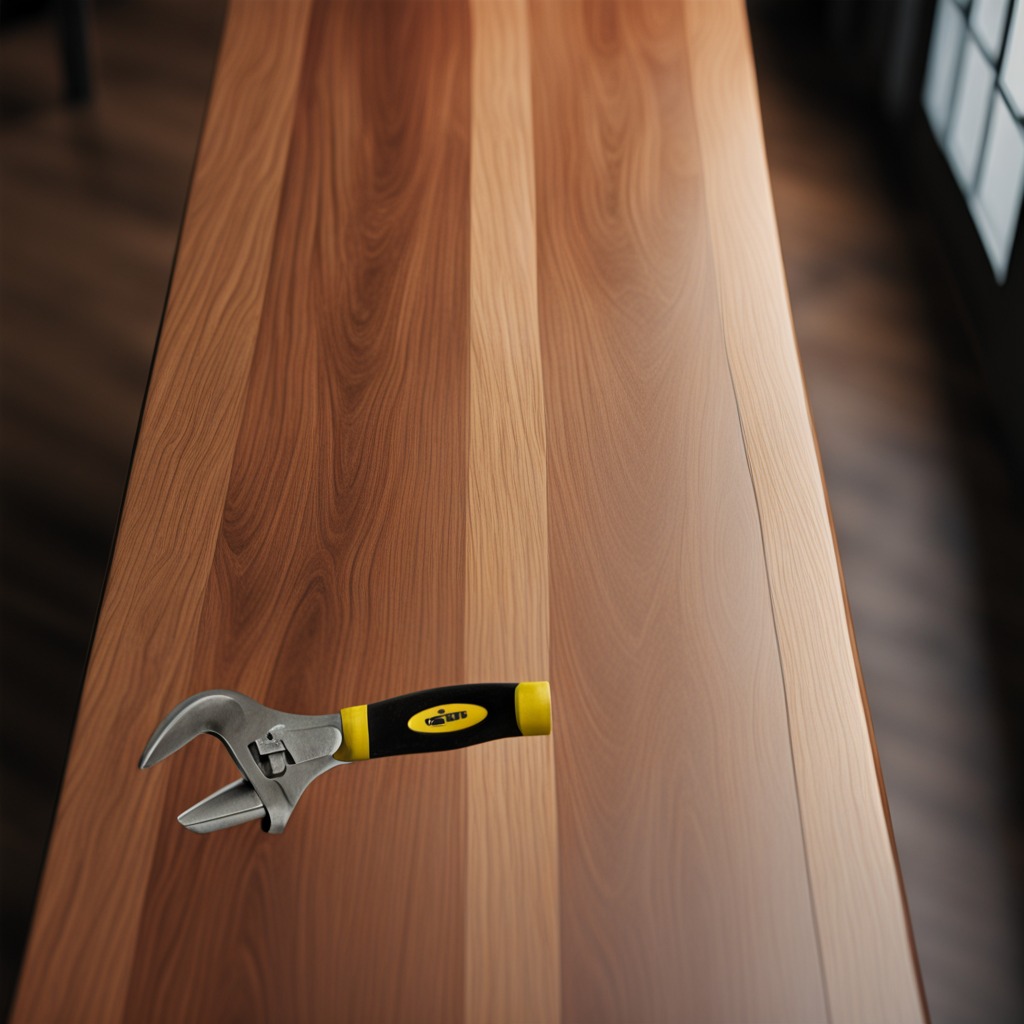
An wrench is lying on the wooden table in a carpentry studio.